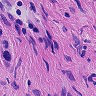
Metastatic tissue present: yes